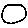
Label: circle